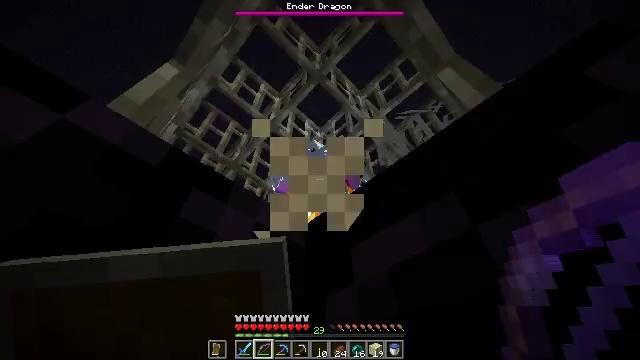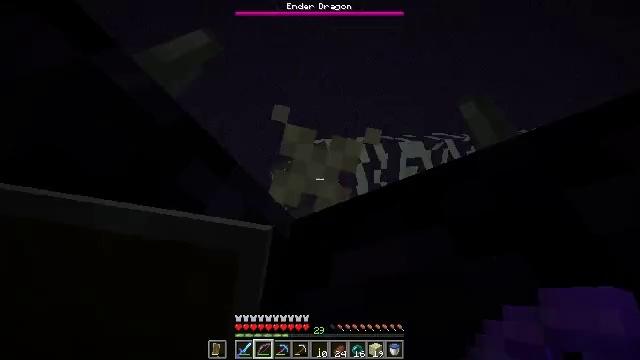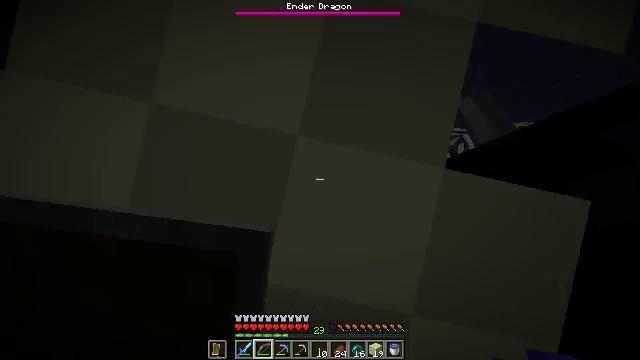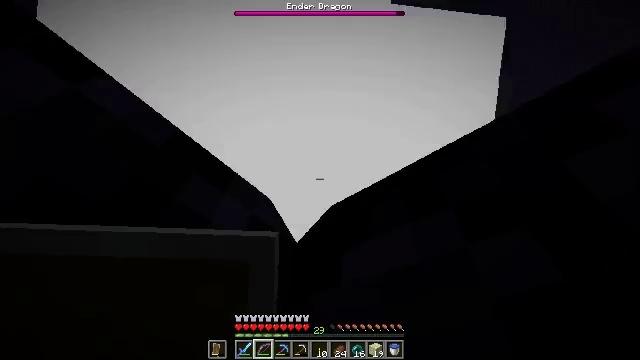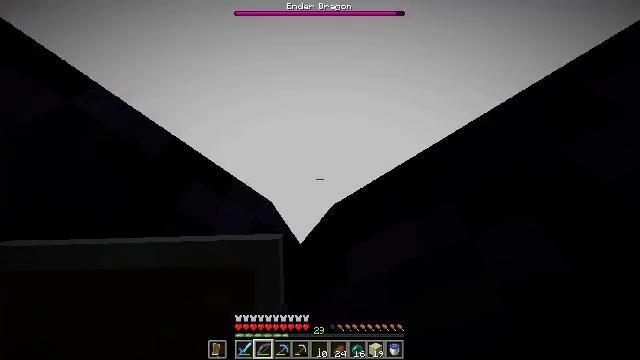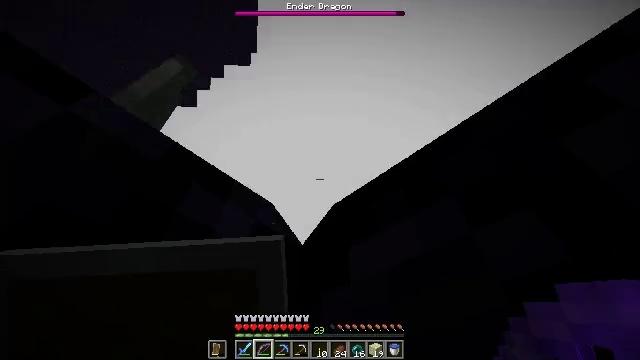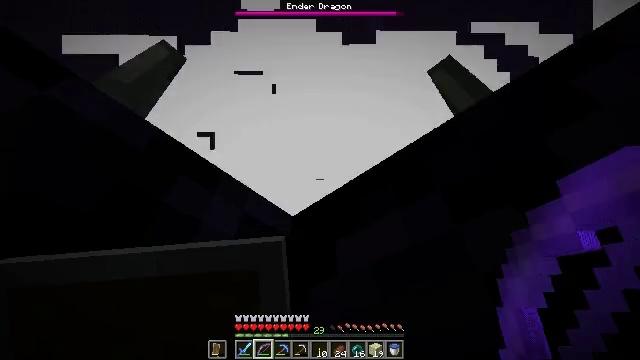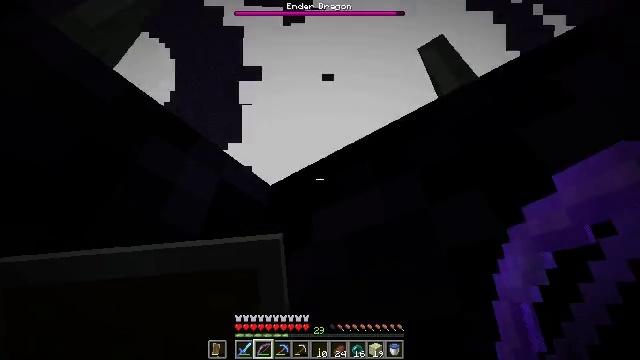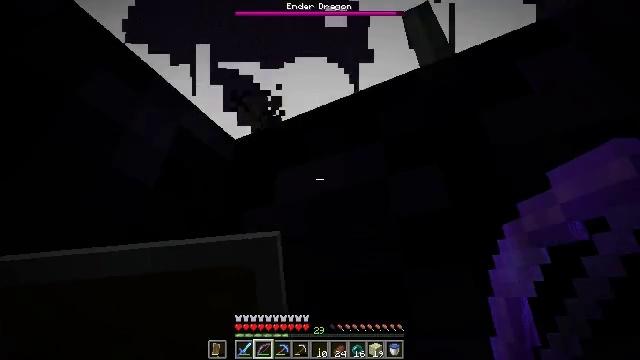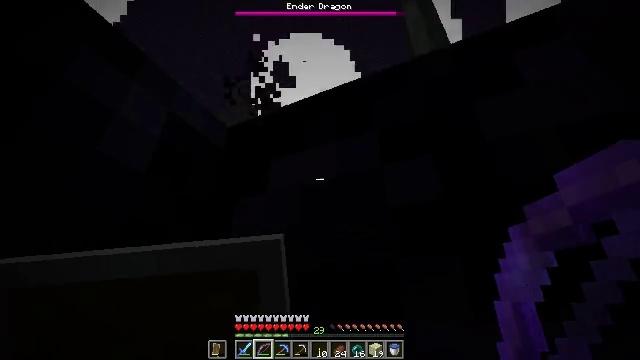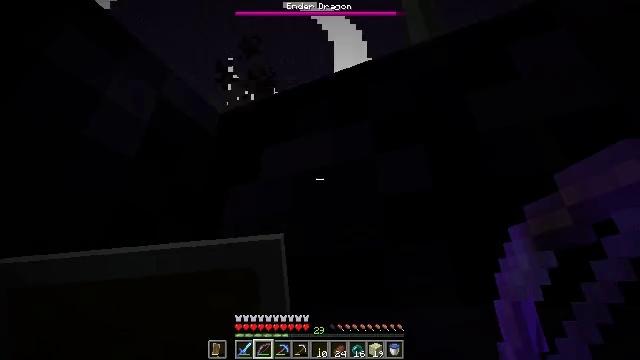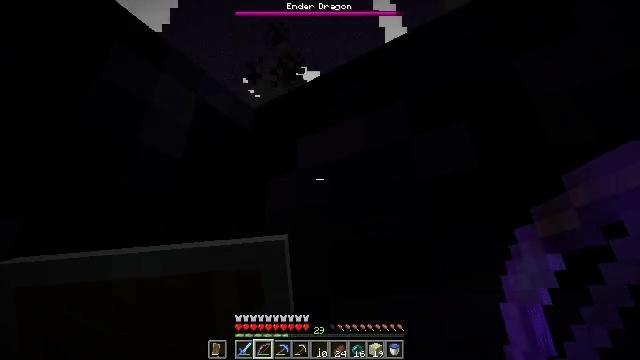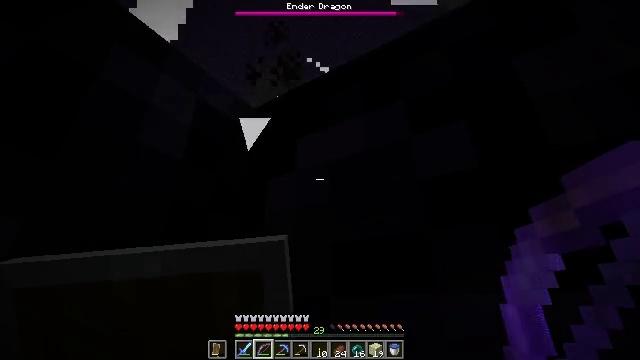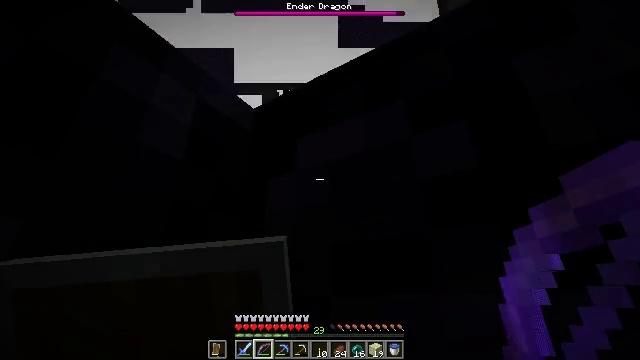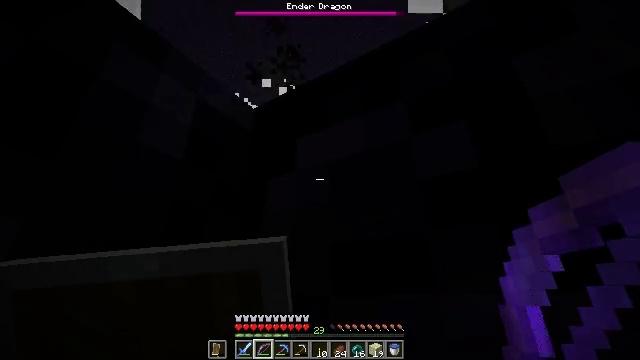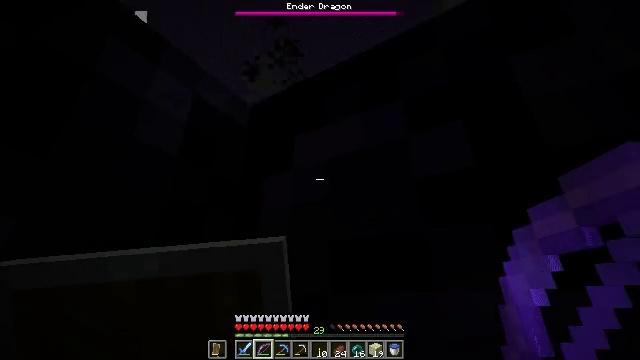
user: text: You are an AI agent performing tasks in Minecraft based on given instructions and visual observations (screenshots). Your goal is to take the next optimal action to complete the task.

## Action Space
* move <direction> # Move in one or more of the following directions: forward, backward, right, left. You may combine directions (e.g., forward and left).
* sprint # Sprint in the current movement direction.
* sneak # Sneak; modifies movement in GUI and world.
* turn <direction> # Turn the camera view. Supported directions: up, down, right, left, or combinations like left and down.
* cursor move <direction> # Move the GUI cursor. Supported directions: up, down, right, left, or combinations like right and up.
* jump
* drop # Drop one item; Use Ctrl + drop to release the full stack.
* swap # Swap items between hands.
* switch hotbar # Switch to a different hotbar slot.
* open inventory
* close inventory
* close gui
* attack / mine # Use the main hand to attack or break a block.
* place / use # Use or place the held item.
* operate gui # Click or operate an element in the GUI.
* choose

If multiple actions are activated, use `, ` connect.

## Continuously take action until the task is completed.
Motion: motion action
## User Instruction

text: Mine the end stone in the End dimension.
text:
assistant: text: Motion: no_op
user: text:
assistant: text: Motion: no_op
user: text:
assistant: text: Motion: no_op
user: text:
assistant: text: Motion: no_op
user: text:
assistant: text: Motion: no_op
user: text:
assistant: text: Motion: turn right and down
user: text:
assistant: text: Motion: turn right and down
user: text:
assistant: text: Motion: turn right and down
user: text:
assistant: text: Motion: turn right and down
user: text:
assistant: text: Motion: turn right and down
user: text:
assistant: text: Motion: turn left and down
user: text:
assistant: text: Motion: no_op
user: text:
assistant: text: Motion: no_op
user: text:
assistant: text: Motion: no_op
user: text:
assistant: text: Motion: no_op
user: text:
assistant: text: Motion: turn right and down
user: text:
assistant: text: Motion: turn right and down
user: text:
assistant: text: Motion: turn right and down
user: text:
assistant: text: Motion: turn right and down
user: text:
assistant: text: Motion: no_op
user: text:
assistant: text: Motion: no_op
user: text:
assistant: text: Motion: no_op
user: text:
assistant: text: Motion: turn left and down
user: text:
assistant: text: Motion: turn left and down
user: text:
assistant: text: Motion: turn left and down
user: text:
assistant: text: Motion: turn down
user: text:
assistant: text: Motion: turn right and down
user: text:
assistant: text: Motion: turn right and down, switch to hotbar 4
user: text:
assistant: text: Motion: turn right and down, switch to hotbar 4
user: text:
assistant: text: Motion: turn right and down, switch to hotbar 4